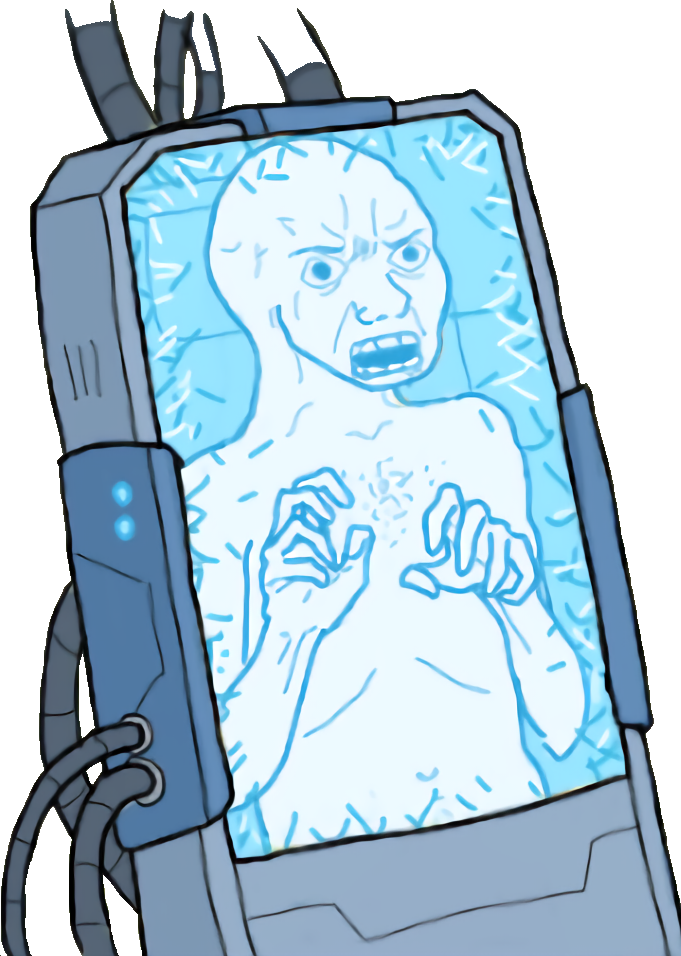
Label: 5_Rage